Question: I am trying to insert data into a Microsoft SQL database using Java. I have established the connection, but when I try to run the following command:
'''
stmt = con.createStatement();
stmt.executeUpdate("INSERT INTO ctf_data "+
"(ServerAddress,ServerName,HostName,"+
"UserClaimedServerName,ClaimedDate,CorrectDate,"+
"isReachable,HTTPUp,HTTPStatus,WebServer,"
+"poweredBy) VALUES ("+ item.serverAddress +","
+item.serverName+","+item.hostName+","+
item.claimedHostName+","+dateTime+","+
correctDateTime+","+item.isReachable+","+
item.HTTPWorking+","+item.httpStatusCode+","+
item.websrv+","+item.poweredBy+")");
stmt.close();
'''
I get the exception:
'''
com.microsoft.sqlserver.jdbc.SQLServerException: Incorrect syntax near '.0'.
at com.microsoft.sqlserver.jdbc.SQLServerException.makeFromDatabaseError(SQLServerException.java:216)
at com.microsoft.sqlserver.jdbc.SQLServerStatement.getNextResult(SQLServerStatement.java:1515)
at com.microsoft.sqlserver.jdbc.SQLServerStatement.doExecuteStatement(SQLServerStatement.java:792)
at com.microsoft.sqlserver.jdbc.SQLServerStatement$StmtExecCmd.doExecute(SQLServerStatement.java:689)
at com.microsoft.sqlserver.jdbc.TDSCommand.execute(IOBuffer.java:5696)
at com.microsoft.sqlserver.jdbc.SQLServerConnection.executeCommand(SQLServerConnection.java:1715)
at com.microsoft.sqlserver.jdbc.SQLServerStatement.executeCommand(SQLServerStatement.java:180)
at com.microsoft.sqlserver.jdbc.SQLServerStatement.executeStatement(SQLServerStatement.java:155)
at com.microsoft.sqlserver.jdbc.SQLServerStatement.executeUpdate(SQLServerStatement.java:642)
at SQLInteractor.write(SQLInteractor.java:68)
at status1.recvStatus(SQLInteractor.java:21)
at sun.reflect.NativeMethodAccessorImpl.invoke0(Native Method)
at sun.reflect.NativeMethodAccessorImpl.invoke(Unknown Source)
at sun.reflect.DelegatingMethodAccessorImpl.invoke(Unknown Source)
at java.lang.reflect.Method.invoke(Unknown Source)
at com.google.common.eventbus.EventSubscriber.handleEvent(EventSubscriber.java:74)
at com.google.common.eventbus.SynchronizedEventSubscriber.handleEvent(SynchronizedEventSubscriber.java:47)
at com.google.common.eventbus.EventBus.dispatch(EventBus.java:322)
at com.google.common.eventbus.EventBus.dispatchQueuedEvents(EventBus.java:304)
at com.google.common.eventbus.EventBus.post(EventBus.java:275)
at ServerCheck.run(ServerCheck.java:153)
at java.util.concurrent.ThreadPoolExecutor.runWorker(Unknown Source)
at java.util.concurrent.ThreadPoolExecutor$Worker.run(Unknown Source)
at java.lang.Thread.run(Unknown Source)
'''
I have built the string and everything appears to be correct. Here is my table configuration:

I have also tried the datetime class. I am generating the date/time stamp by:
'''
Timestamp dateTime = new Timestamp(item.dateTime_d.getTime());
Timestamp correctDateTime = new Timestamp(item.correctDateTime_d.getTime());
'''
The date stamp I am given by this method is something like: '2014-11-14 14:35:06.0'
Here is the printed out SQL statement:
'''
INSERT INTO ctf_data (ServerAddress,ServerName,HostName,UserClaimedServerName,ClaimedDate,CorrectDate,isReachable,HTTPUp,HTTPStatus,WebServer,poweredBy) VALUES (192.168.0.4,WIN2012SERV,WIN2012SERV,WIN2012SERV,2014-11-14 14:39:37.0,2014-11-14 14:39:42.87,true,true,200,[Microsoft-IIS/8.0],[ASP.NET, PHP/5.6.0])
'''
Does anyone have any idea what I'm doing wrong here? From the exception, it appears that it doesn't like the milliseconds, but I'm not sure how to fix that.
Thanks!
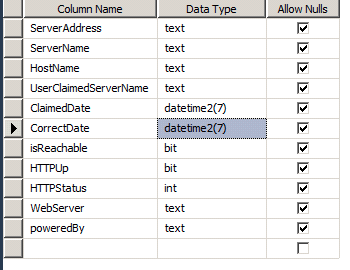
Answer: Problem is with quoting, you need to quote the string type data like
'''
INSERT INTO ctf_data (ServerAddress,ServerName,HostName,UserClaimedServerName,
ClaimedDate,CorrectDate,isReachable,HTTPUp,HTTPStatus,
WebServer,poweredBy)
VALUES ('192.168.0.4','WIN2012SERV','WIN2012SERV','WIN2012SERV',
'2014-11-14 14:39:37.0','2014-11-14 14:39:42.87','true',
'true',200,'[Microsoft-IIS/8.0]','[ASP.NET, PHP/5.6.0]');
'''